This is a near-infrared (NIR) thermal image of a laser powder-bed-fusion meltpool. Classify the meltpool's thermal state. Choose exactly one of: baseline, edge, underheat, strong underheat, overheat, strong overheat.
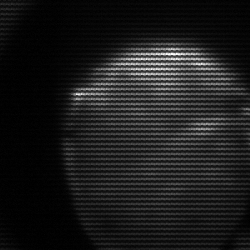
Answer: edge